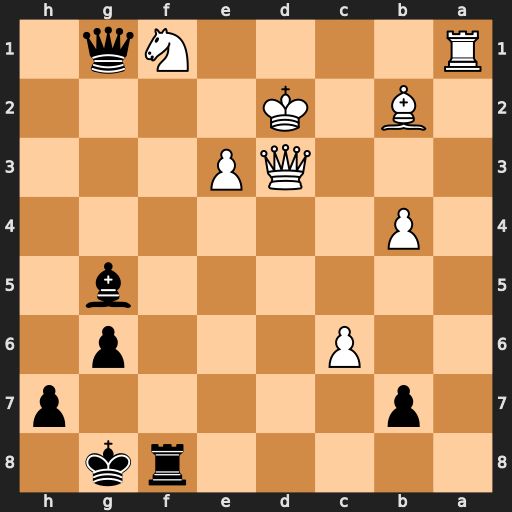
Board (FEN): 5rk1/1p5p/2P3p1/6b1/1P6/3QP3/1B1K4/R4Nq1
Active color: b
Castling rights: -
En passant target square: -
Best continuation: Qg2+ Kc3 Bf6+